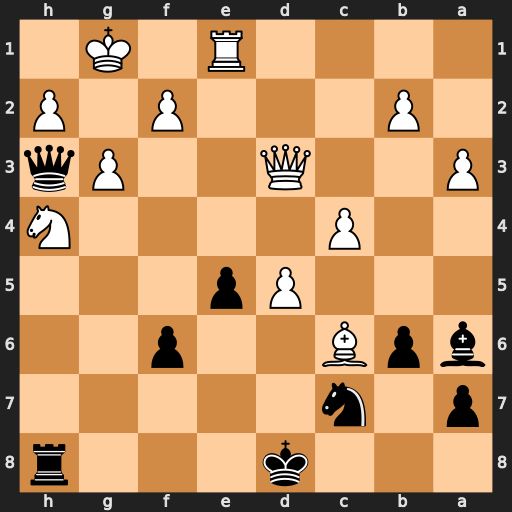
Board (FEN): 3k3r/p1n5/bpB2p2/3Pp3/2P4N/P2Q2Pq/1P3P1P/4R1K1
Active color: b
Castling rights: -
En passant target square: -
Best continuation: Rxh4 f4 Qxh2+